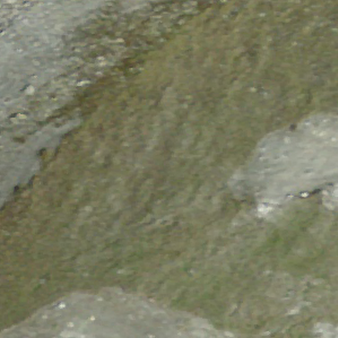
Label: other